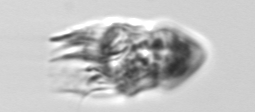
Label: Strombidium_inclinatum